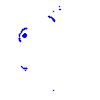
Particle: kaon